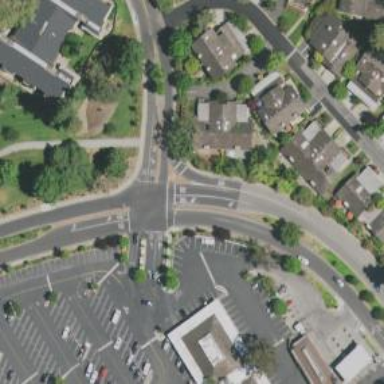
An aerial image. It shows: Stop road.